Aerial crown-view tile of a tropical tree (Barro Colorado Island, Panama), acquired 20241216:
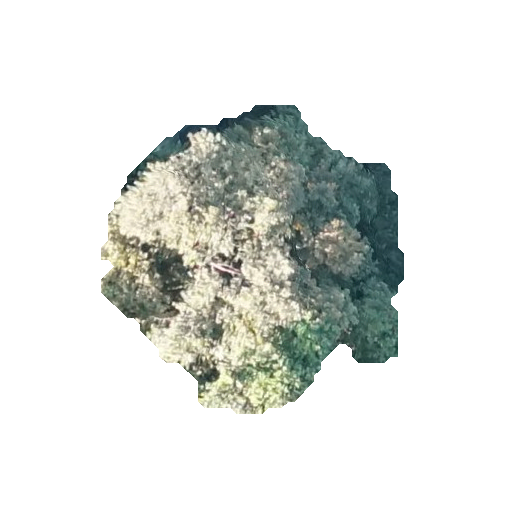
Species: Chrysophyllum cainito
GBIF accepted scientific name: Chrysophyllum cainito
Crown area: 96.18 m²